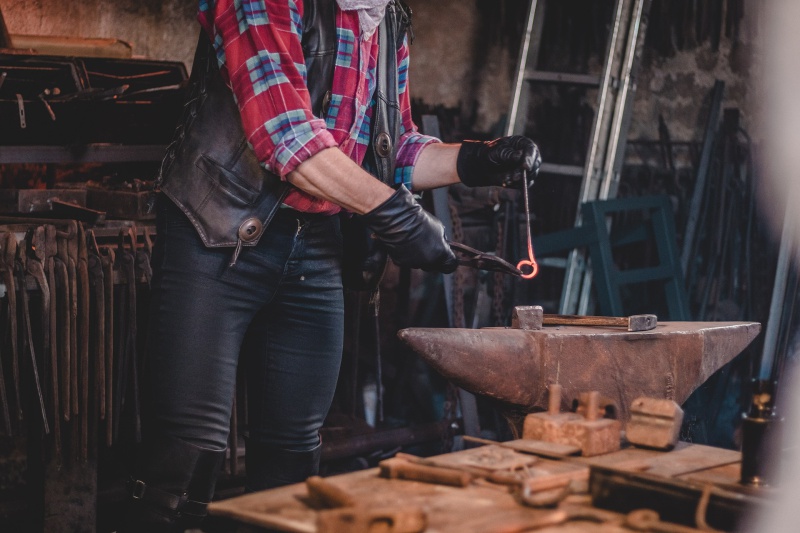
Institution: Pixabay
Schlagwörter: feuer, hand, mann, ausschnitt, braun, frau, handschuh, handschuhe, holz, kariert, tisch, rot, tuch, hemd, hose, arm, arme, mensch, messer, person, knopf, arbeit, naturalismus, schuhe, arbeiten, heiß, schwer, hitze, farbe, formen, inszenierung, leiter, handarbeit, freizeit, jeans, kraft, halstuch, metall, weste, foto, fotografie, karos, eisen, zangen, beruf, glut, stiefel, handwerk, werkstatt, werkzeug, farb, farbfoto, bearbeiten, hammer, leder, hamd, museum, esse, lederhose, stahl, glühen, biegen, zange, ange, schmied, schmiede, rost, karohemd, werkbank, werkzeuge, cowboy, amboss, schmieden, glühend, schmid, traditionell, western, handschue, lederweste, ambos, zanger, berug, grafwerkzeug, karohamd, eisen geruch, metallbearbeitung, chmieden, schmiedin, schwieirig, berufstätig, selbstständig, jeans und tradition